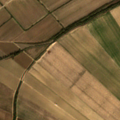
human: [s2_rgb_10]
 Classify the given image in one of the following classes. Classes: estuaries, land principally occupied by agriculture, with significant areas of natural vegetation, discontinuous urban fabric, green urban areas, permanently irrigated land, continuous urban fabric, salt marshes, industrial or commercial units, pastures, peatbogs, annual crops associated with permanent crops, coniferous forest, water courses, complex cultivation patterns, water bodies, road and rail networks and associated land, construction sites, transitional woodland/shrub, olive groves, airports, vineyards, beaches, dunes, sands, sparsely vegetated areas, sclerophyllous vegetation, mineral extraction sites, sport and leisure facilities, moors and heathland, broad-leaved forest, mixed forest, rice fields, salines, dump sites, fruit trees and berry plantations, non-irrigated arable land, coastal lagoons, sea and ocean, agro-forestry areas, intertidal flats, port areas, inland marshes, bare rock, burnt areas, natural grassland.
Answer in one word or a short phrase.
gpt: permanently irrigated land, complex cultivation patterns